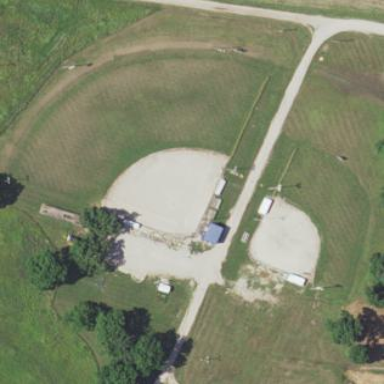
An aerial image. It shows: Baseball pitch for leisure land.